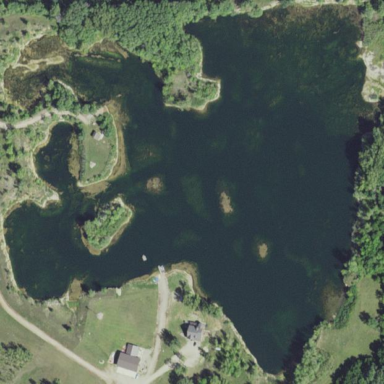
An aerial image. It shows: Serene lake surrounded by nature.